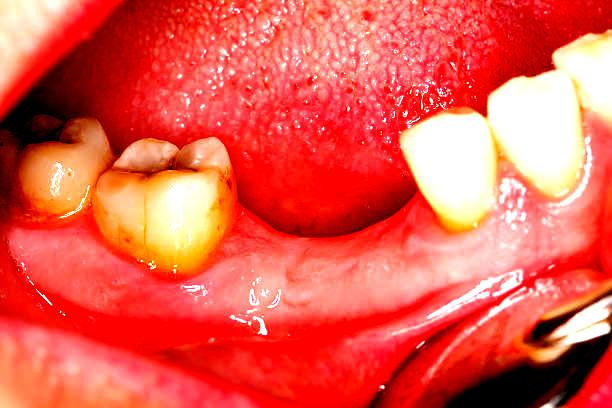
Condition: Gingivitis